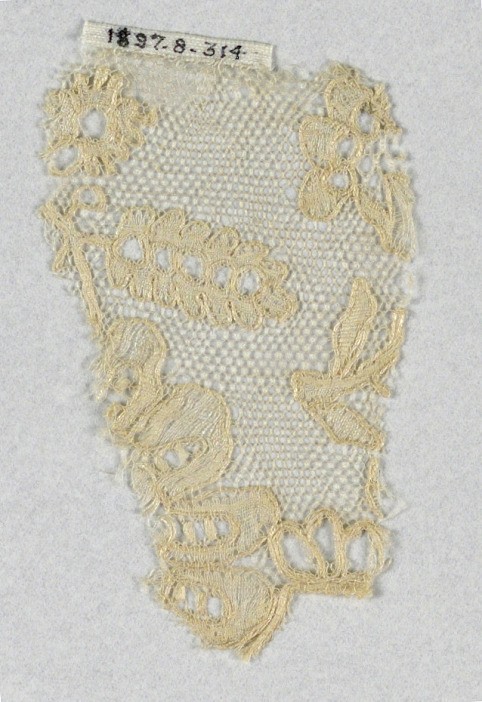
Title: Fragment
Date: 19th century
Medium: linen Technique: bobbin lace (Lille-style with heavy outlining thread)
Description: Fragment of Lille type bobbin lace